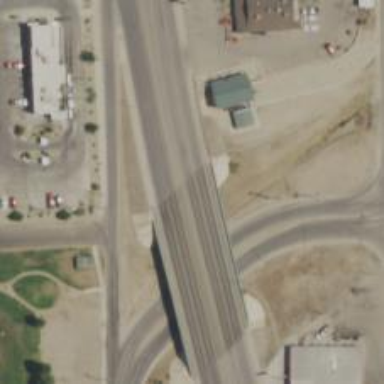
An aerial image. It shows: Trunk highway bridge.